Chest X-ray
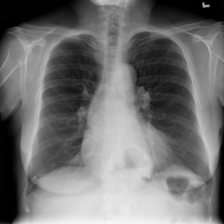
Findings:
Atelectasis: negative
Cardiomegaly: negative
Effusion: negative
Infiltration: negative
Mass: negative
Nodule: negative
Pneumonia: negative
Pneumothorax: negative
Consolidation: negative
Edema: negative
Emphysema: negative
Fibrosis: negative
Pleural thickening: negative
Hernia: negative